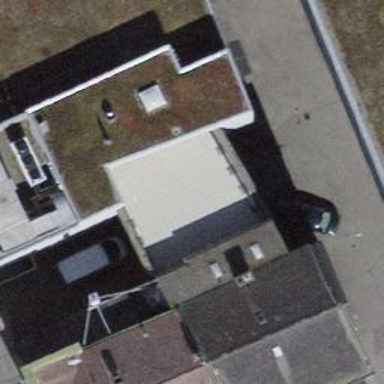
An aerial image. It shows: Café.